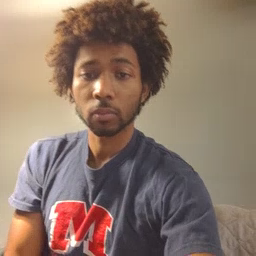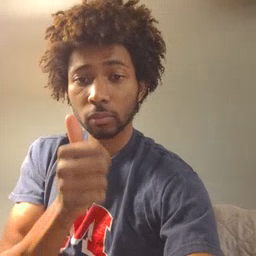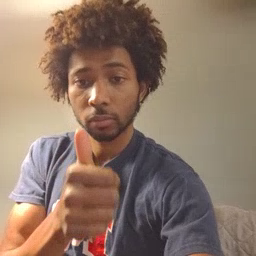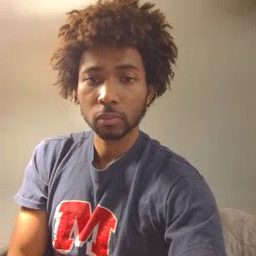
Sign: yourself